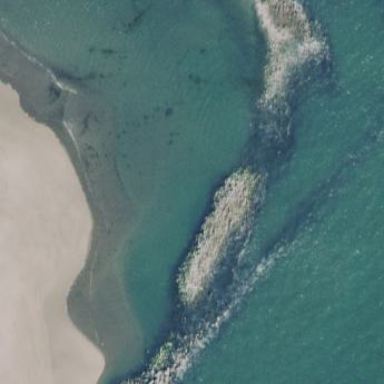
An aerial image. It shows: Natural rock reef.